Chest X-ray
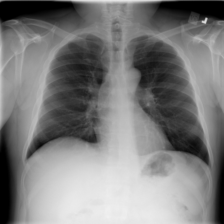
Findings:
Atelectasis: negative
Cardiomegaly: negative
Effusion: negative
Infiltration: negative
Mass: negative
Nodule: negative
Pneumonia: negative
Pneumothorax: negative
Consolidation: negative
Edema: negative
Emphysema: negative
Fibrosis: negative
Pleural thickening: negative
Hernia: negative